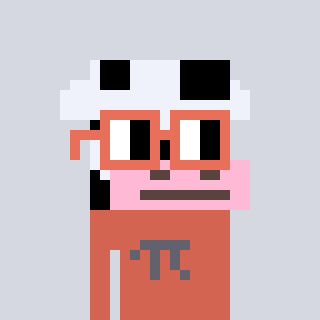
a pixel art character with square orange glasses, a cow-shaped head and a peachy-colored body on a cool background